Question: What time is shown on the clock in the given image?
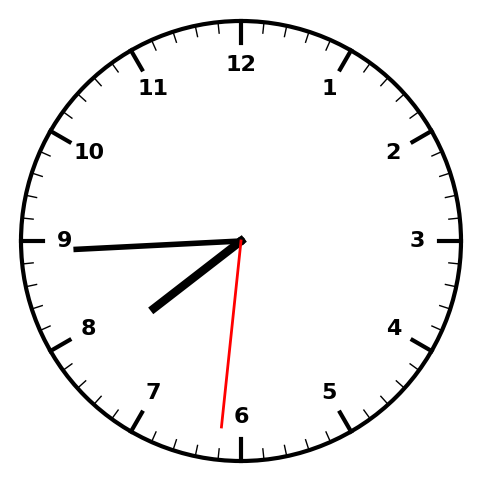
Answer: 07:44:31